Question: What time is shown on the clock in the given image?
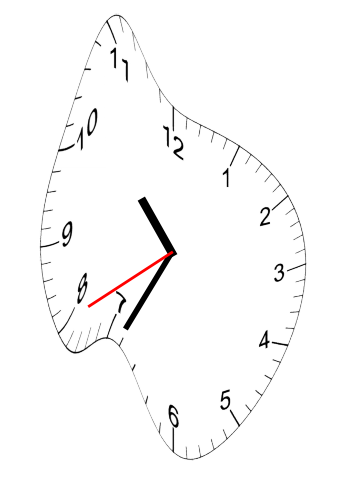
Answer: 10:34:40